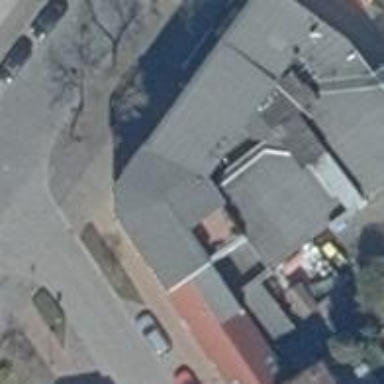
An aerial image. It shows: Cafe.